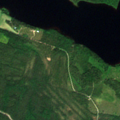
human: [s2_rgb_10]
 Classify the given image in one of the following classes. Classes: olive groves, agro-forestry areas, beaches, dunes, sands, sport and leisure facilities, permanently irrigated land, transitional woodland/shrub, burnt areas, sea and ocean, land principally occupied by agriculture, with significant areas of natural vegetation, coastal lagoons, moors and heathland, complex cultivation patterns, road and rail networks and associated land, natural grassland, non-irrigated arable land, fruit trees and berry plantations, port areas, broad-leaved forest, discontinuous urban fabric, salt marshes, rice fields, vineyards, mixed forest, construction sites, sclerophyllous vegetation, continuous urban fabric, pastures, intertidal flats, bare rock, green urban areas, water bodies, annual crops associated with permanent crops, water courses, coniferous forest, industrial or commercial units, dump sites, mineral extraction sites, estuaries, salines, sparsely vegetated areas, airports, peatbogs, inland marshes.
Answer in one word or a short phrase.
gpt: land principally occupied by agriculture, with significant areas of natural vegetation, coniferous forest, mixed forest, water bodies